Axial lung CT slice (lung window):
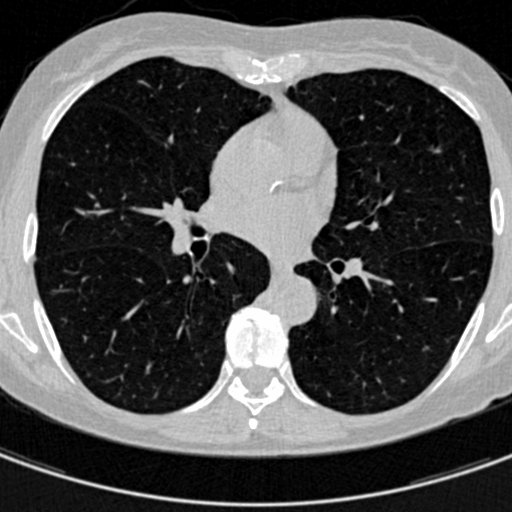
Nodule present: no